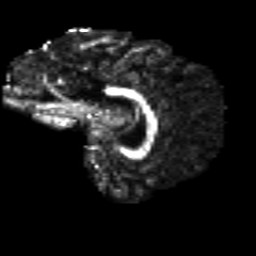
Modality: FA
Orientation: sagittal
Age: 29
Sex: female
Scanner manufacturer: siemens
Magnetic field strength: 3 T
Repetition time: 8.8 s
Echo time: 0.085 s